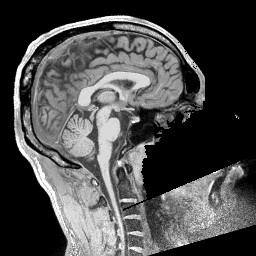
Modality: T1w
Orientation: sagittal